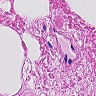
Metastatic tissue present: no